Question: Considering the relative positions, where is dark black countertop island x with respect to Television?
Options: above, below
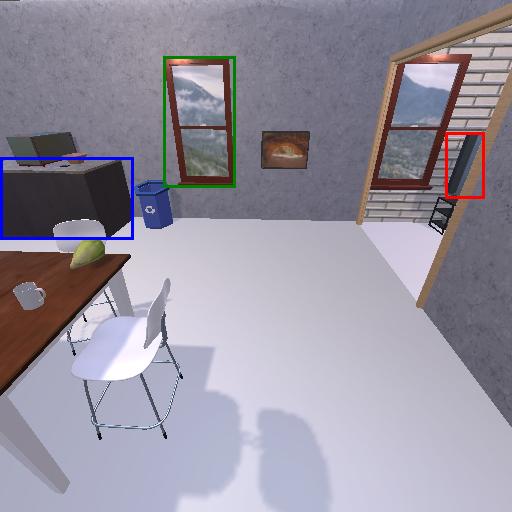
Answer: above